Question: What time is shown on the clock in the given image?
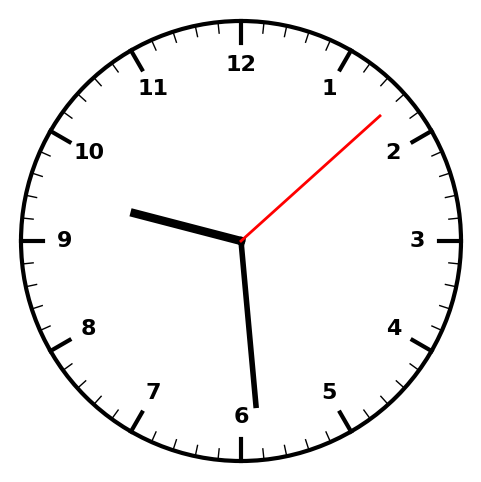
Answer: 09:29:08